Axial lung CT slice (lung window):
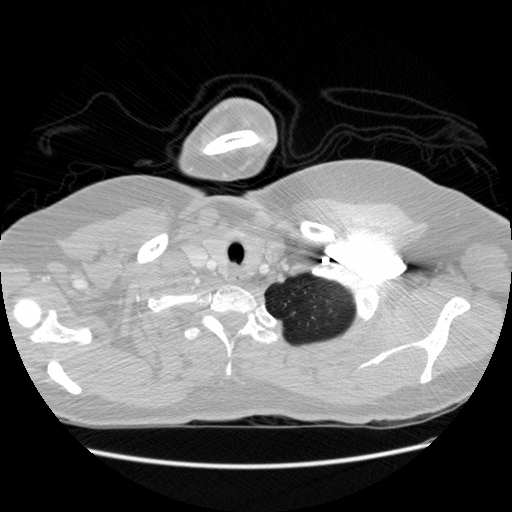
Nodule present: no